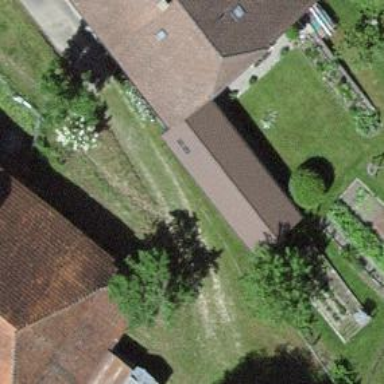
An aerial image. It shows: Barn.